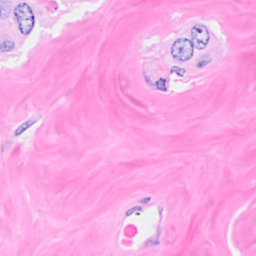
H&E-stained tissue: Breast